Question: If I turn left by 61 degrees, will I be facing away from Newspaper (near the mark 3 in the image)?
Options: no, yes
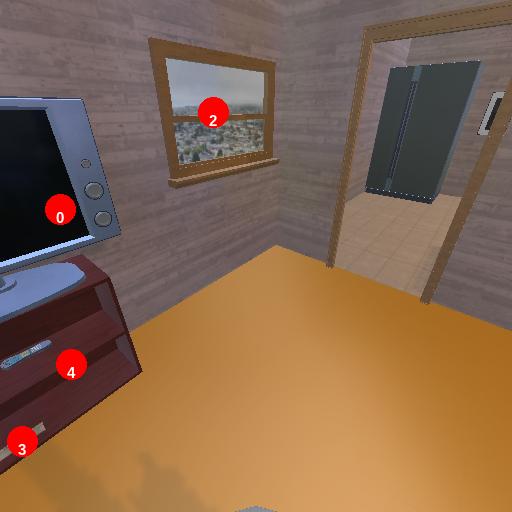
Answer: no